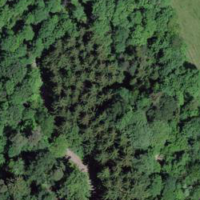
EUNIS habitat code: 41
Species observed at this site:
Hedera helix